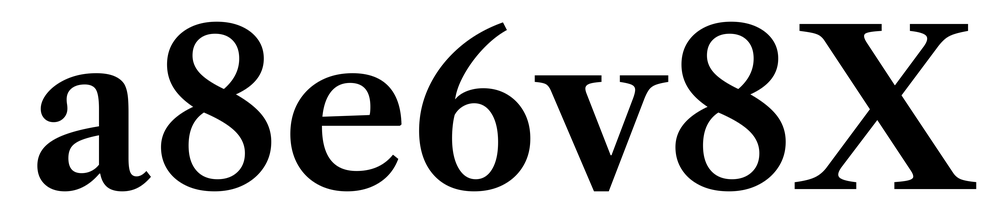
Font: LibreCaslonText_SemiBold